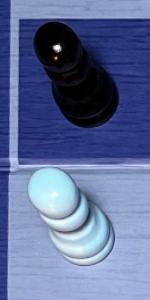
Label: Pawn_White